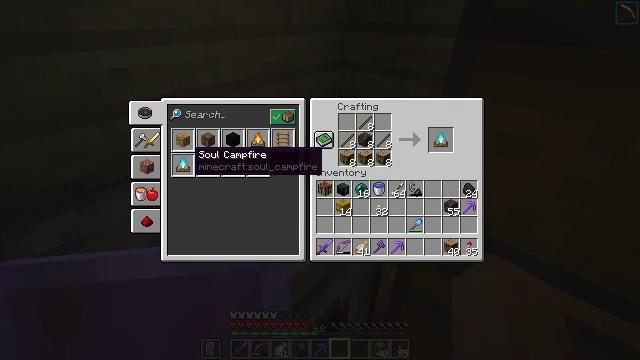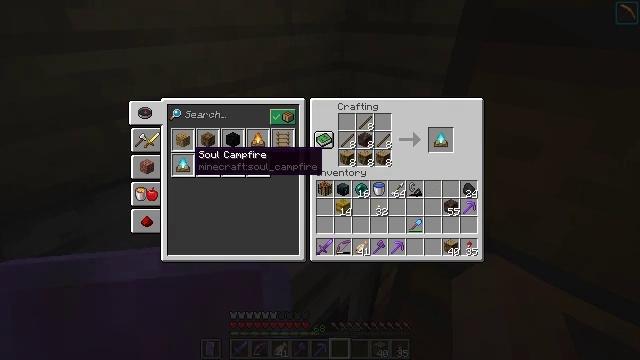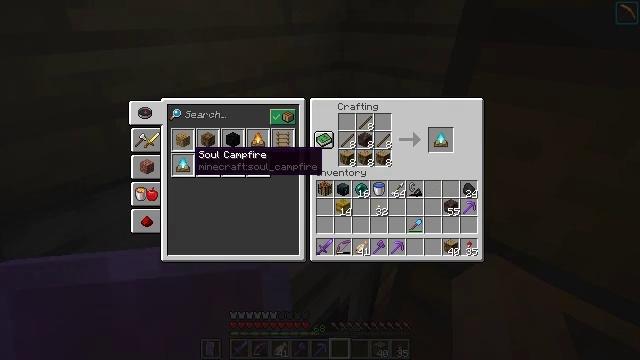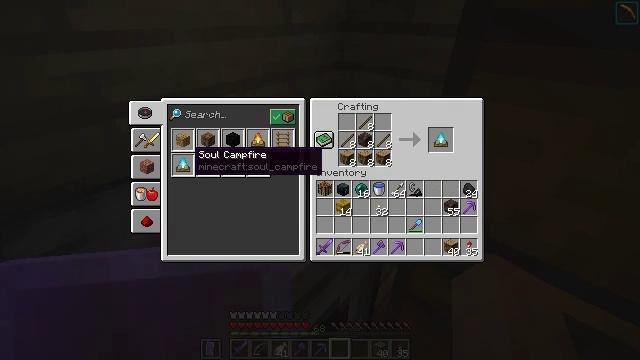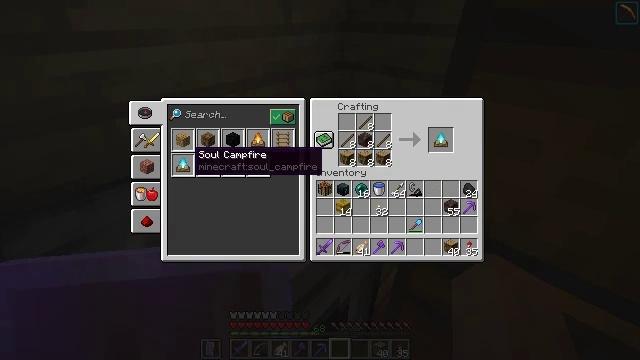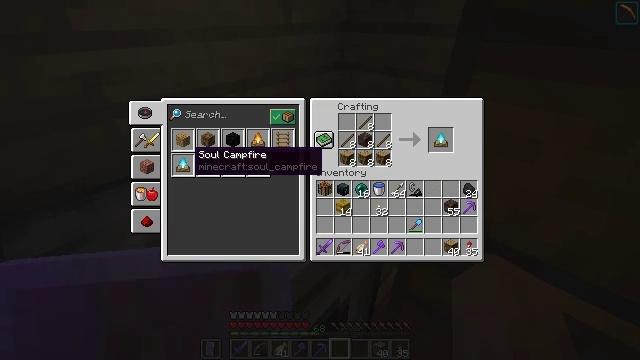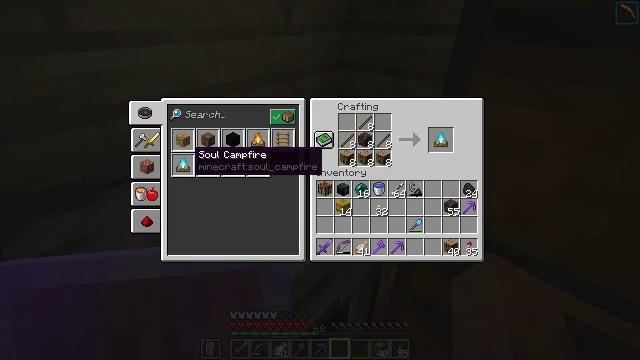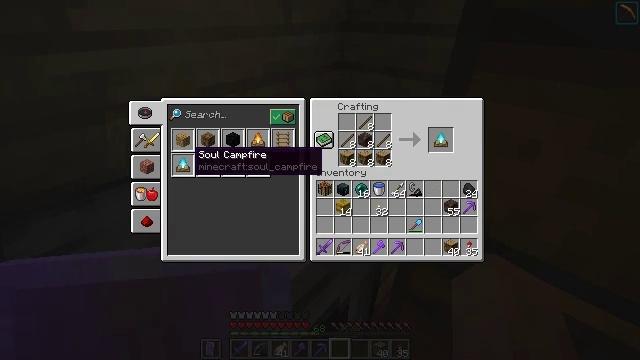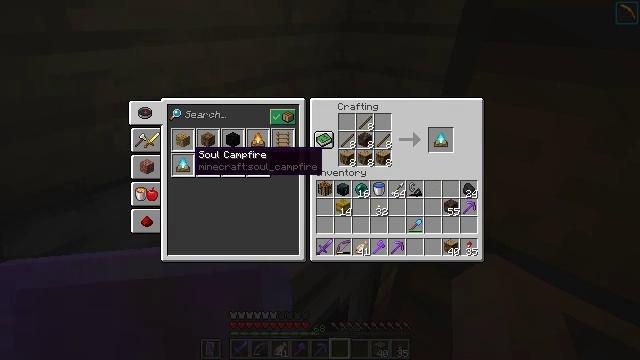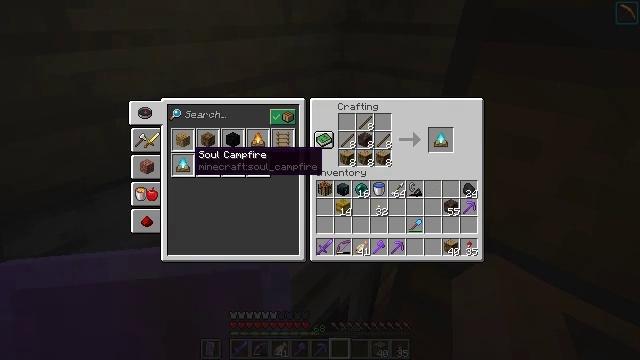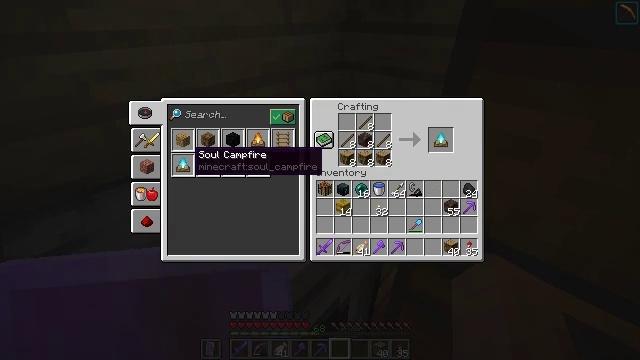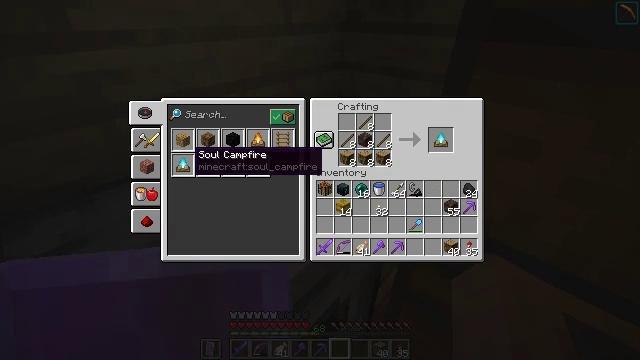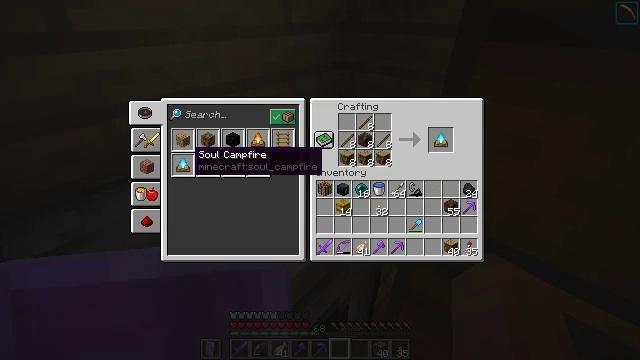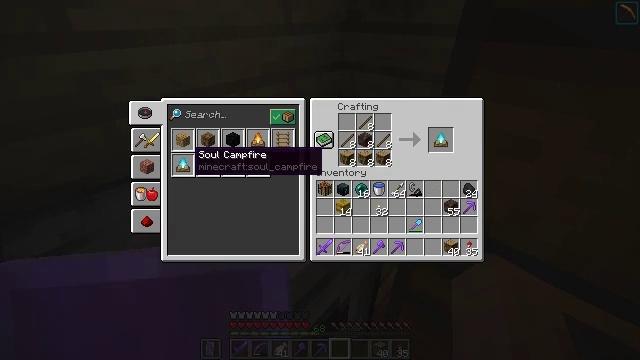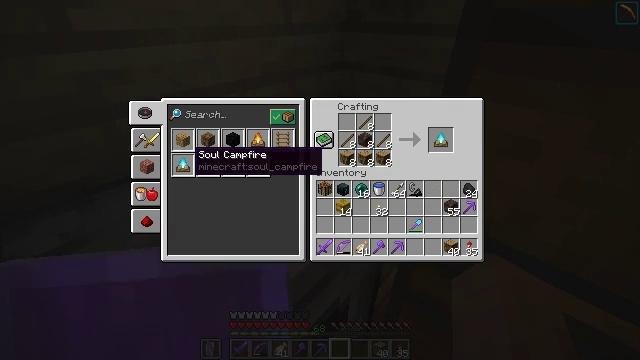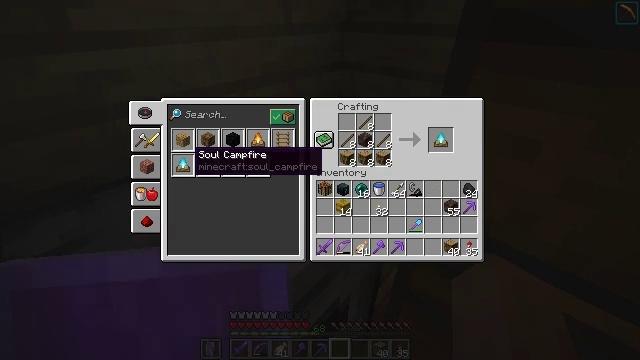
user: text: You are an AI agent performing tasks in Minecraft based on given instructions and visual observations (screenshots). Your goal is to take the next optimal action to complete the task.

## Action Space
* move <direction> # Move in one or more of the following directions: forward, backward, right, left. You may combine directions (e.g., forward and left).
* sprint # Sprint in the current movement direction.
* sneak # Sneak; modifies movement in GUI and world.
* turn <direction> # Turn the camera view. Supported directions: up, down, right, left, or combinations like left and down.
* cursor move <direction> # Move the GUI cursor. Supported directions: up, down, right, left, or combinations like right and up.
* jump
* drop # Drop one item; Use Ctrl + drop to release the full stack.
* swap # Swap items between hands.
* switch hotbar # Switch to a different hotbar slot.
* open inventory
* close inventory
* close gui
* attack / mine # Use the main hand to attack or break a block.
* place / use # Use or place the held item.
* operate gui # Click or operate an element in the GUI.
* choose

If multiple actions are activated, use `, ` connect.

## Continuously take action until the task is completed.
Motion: motion action
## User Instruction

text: Make a soul campfire using the crafting table.
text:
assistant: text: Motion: no_op
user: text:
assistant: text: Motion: no_op
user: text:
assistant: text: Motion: no_op
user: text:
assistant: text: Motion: no_op
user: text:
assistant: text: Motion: no_op
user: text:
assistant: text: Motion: no_op
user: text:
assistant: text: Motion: operate gui
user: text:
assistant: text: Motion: operate gui
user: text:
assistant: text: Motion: operate gui
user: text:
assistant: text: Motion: no_op
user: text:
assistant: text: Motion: no_op
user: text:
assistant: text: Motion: no_op
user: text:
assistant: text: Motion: no_op
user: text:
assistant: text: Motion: no_op
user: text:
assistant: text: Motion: no_op
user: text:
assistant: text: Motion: no_op
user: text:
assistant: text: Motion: no_op
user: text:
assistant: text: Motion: no_op
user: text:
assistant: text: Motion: no_op
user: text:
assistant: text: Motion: no_op
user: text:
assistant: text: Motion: no_op
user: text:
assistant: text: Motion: no_op
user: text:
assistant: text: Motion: no_op
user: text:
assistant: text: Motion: no_op
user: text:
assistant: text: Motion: no_op
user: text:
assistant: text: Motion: operate gui
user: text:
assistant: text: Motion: operate gui
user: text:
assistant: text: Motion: operate gui
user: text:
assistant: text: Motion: no_op
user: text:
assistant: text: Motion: no_op